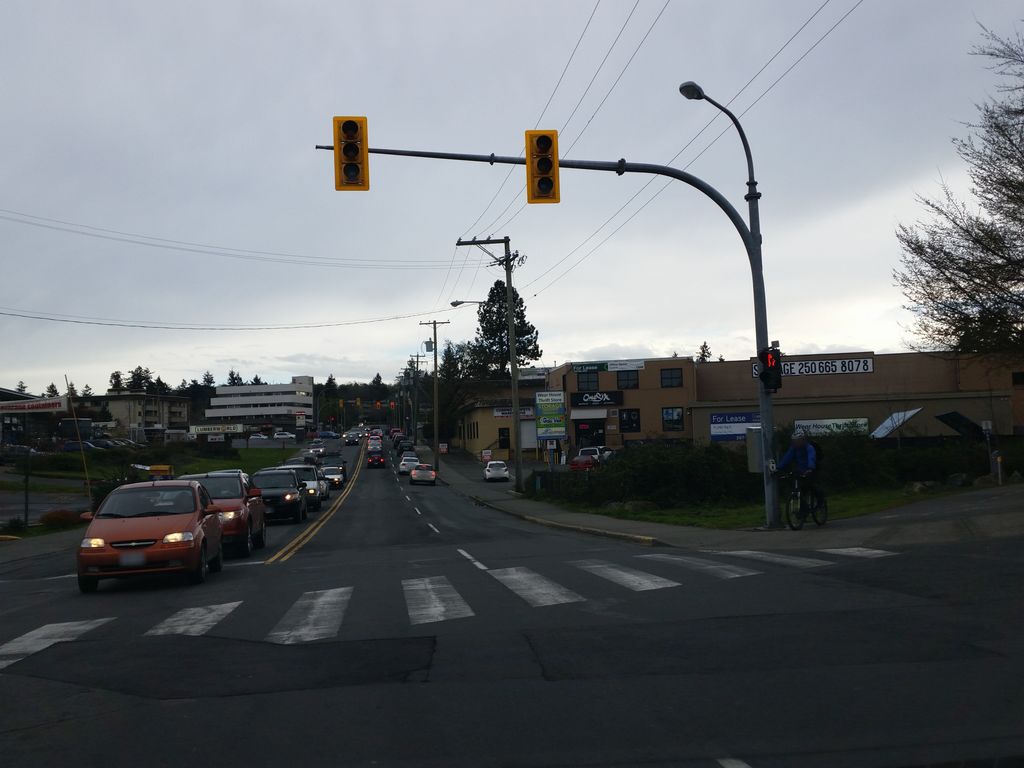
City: victoria